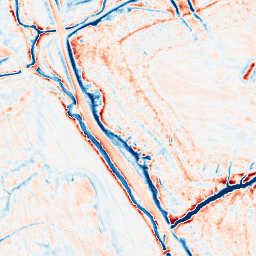
Category: edge_preserving
Decomposition family: anisotropic_diffusion
Decomposition parameters: iterations: 50
kappa: 100
gamma: 0.1
Upsampling method: quintic
Upsampling parameters: scale: 8
Upsampling scale: 8